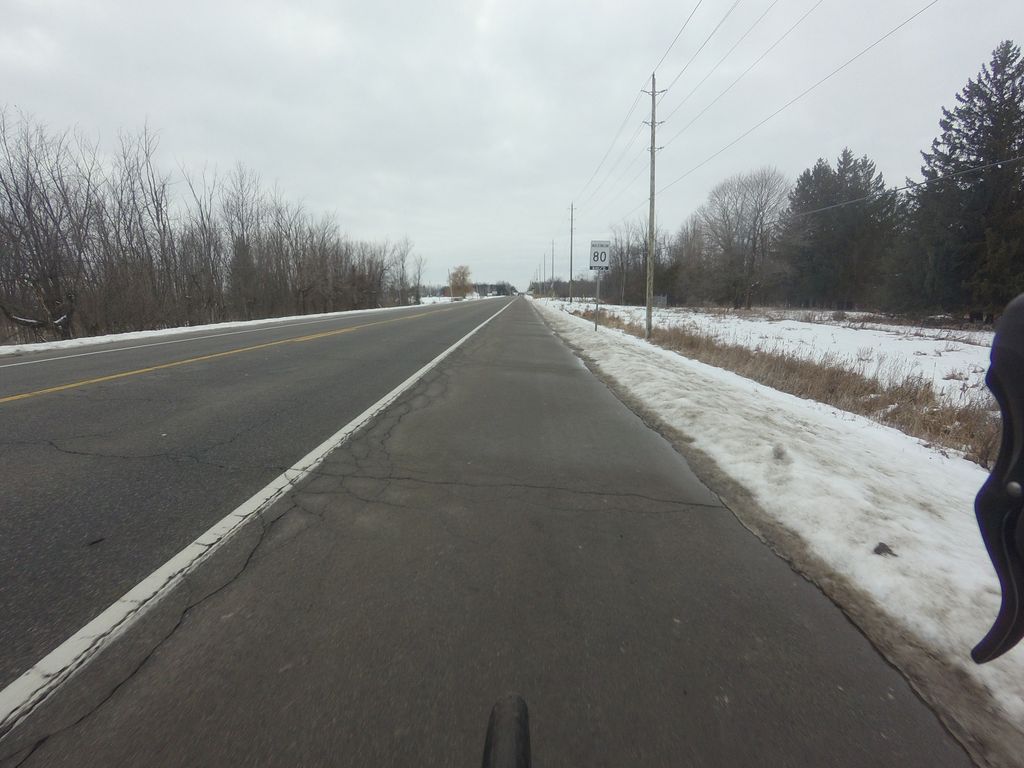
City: ottawa-gatineau